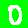
Digit: 0